Question: I have a text function that render text.The function is the following
'''
def textFunc(font,msg,color,x,y,center):
text_render = font.render(msg,True,color)
text_rect = text_render.get_rect()
#If center is true, then the X,Y will be used as the center
if center == True:
text_rect.center = (x,y)
else:
text_rect = (x,y)
game_display.blit(text_render,text_rect)
'''
However is my msg string is too long it will render outside the window.
Is there a way for my text to register that is too long for my window and so continues below the start of the text? Similarly to how computers do it automaticall
Sort of like so:
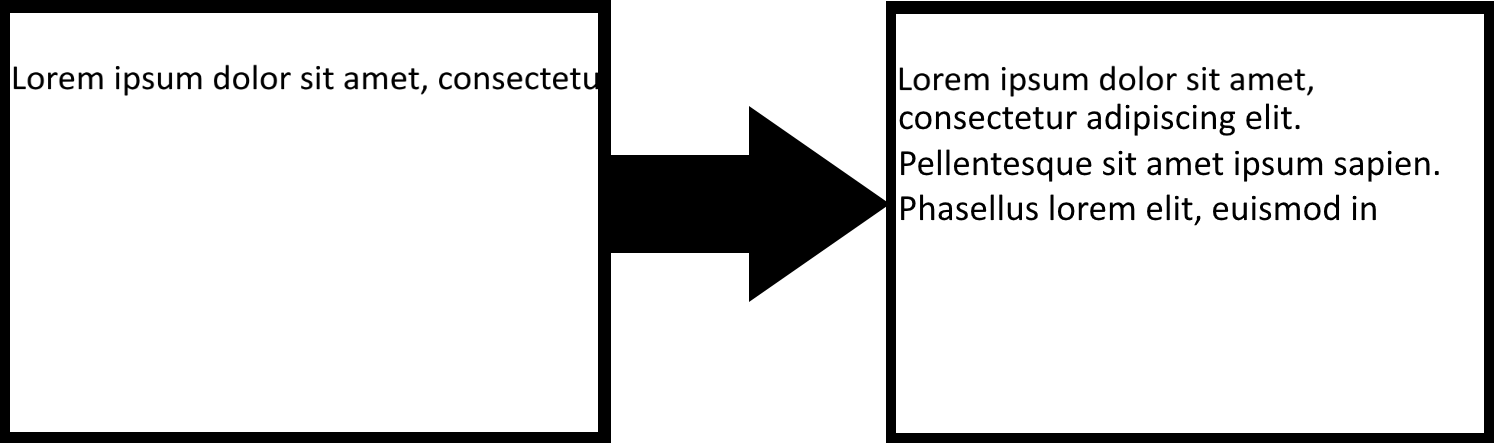
Answer: There is no automatic solution. You have to implement the text wrap by yourself and draw the text line by line respectively word by word.
Fortunately PyGame wiki provides a function that for this task. See PyGame wiki <URL>.
I've extended the function and added an additional argument, which provides or aligned text, text or even mode:
'''
textAlignLeft = 0
textAlignRight = 1
textAlignCenter = 2
textAlignBlock = 3
def drawText(surface, text, color, rect, font, align=textAlignLeft, aa=False, bkg=None):
lineSpacing = -2
spaceWidth, fontHeight = font.size(" ")[0], font.size("Tg")[1]
listOfWords = text.split(" ")
if bkg:
imageList = [font.render(word, 1, color, bkg) for word in listOfWords]
for image in imageList: image.set_colorkey(bkg)
else:
imageList = [font.render(word, aa, color) for word in listOfWords]
maxLen = rect[2]
lineLenList = [0]
lineList = [[]]
for image in imageList:
width = image.get_width()
lineLen = lineLenList[-1] + len(lineList[-1]) * spaceWidth + width
if len(lineList[-1]) == 0 or lineLen <= maxLen:
lineLenList[-1] += width
lineList[-1].append(image)
else:
lineLenList.append(width)
lineList.append([image])
lineBottom = rect[1]
lastLine = 0
for lineLen, lineImages in zip(lineLenList, lineList):
lineLeft = rect[0]
if align == textAlignRight:
lineLeft += + rect[2] - lineLen - spaceWidth * (len(lineImages)-1)
elif align == textAlignCenter:
lineLeft += (rect[2] - lineLen - spaceWidth * (len(lineImages)-1)) // 2
elif align == textAlignBlock and len(lineImages) > 1:
spaceWidth = (rect[2] - lineLen) // (len(lineImages)-1)
if lineBottom + fontHeight > rect[1] + rect[3]:
break
lastLine += 1
for i, image in enumerate(lineImages):
x, y = lineLeft + i*spaceWidth, lineBottom
surface.blit(image, (round(x), y))
lineLeft += image.get_width()
lineBottom += fontHeight + lineSpacing
if lastLine < len(lineList):
drawWords = sum([len(lineList[i]) for i in range(lastLine)])
remainingText = ""
for text in listOfWords[drawWords:]: remainingText += text + " "
return remainingText
return ""
'''
---
Minimal example: <URL>
<URL>
'''
import pygame
pygame.init()
font = pygame.font.SysFont(None, 40)
msg = "Simple function that will draw text and wrap it to fit the rect passed. If there is any text that will not fit into the box, the remaining text will be returned."
textRect = pygame.Rect(100, 100, 300, 300)
window = pygame.display.set_mode((500, 500))
run = True
while run:
for event in pygame.event.get():
if event.type == pygame.QUIT:
run = False
window.fill((255, 255, 255))
pygame.draw.rect(window, (0, 0, 0), textRect, 1)
drawTextRect = textRect.inflate(-5, -5)
drawText(window, msg, (0, 0, 0), drawTextRect, font, textAlignBlock, True)
pygame.display.flip()
'''